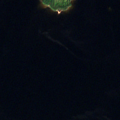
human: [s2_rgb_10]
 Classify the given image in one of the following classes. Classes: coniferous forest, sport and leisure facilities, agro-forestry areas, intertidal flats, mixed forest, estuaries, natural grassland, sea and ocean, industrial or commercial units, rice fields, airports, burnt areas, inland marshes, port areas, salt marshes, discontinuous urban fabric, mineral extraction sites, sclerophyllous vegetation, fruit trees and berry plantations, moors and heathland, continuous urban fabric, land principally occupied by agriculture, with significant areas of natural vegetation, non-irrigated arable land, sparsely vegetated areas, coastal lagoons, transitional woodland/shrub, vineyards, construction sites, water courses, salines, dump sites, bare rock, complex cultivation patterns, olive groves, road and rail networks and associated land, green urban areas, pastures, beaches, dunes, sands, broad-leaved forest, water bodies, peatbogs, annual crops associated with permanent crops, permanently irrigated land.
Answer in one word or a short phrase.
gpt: water bodies